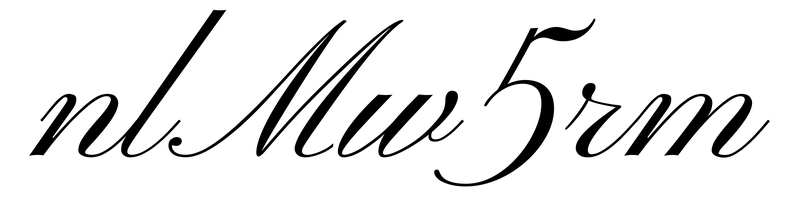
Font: PinyonScript-Regular